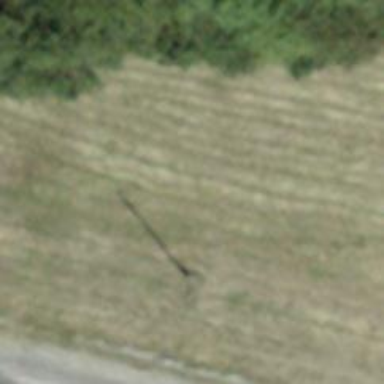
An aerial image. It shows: Minor power line.